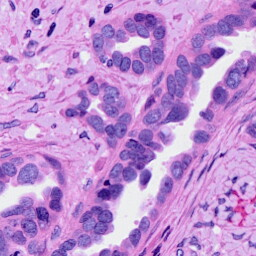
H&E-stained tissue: Ovarian